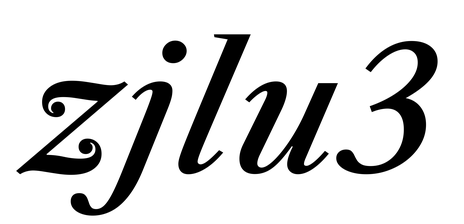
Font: LibreCaslonText-Italic_Medium_Italic